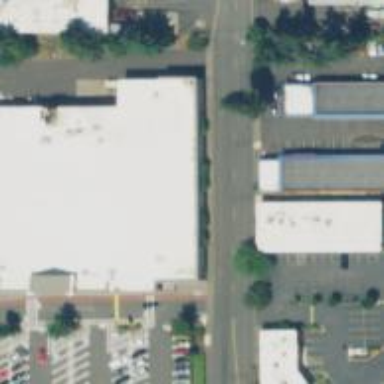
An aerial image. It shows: Retail building housing supermarket.